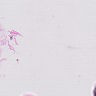
Metastatic tissue present: no